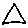
Label: triangle